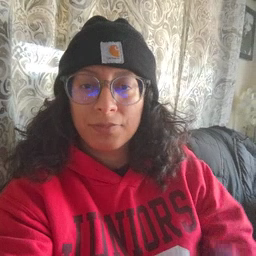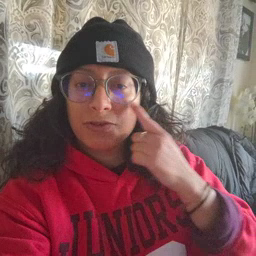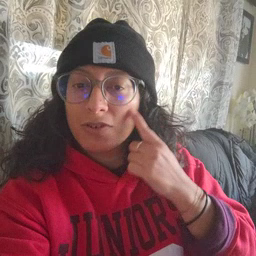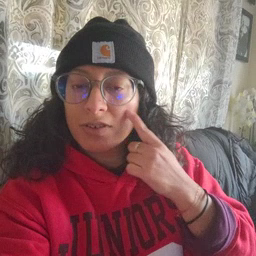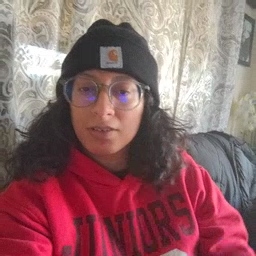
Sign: cheek